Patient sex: M
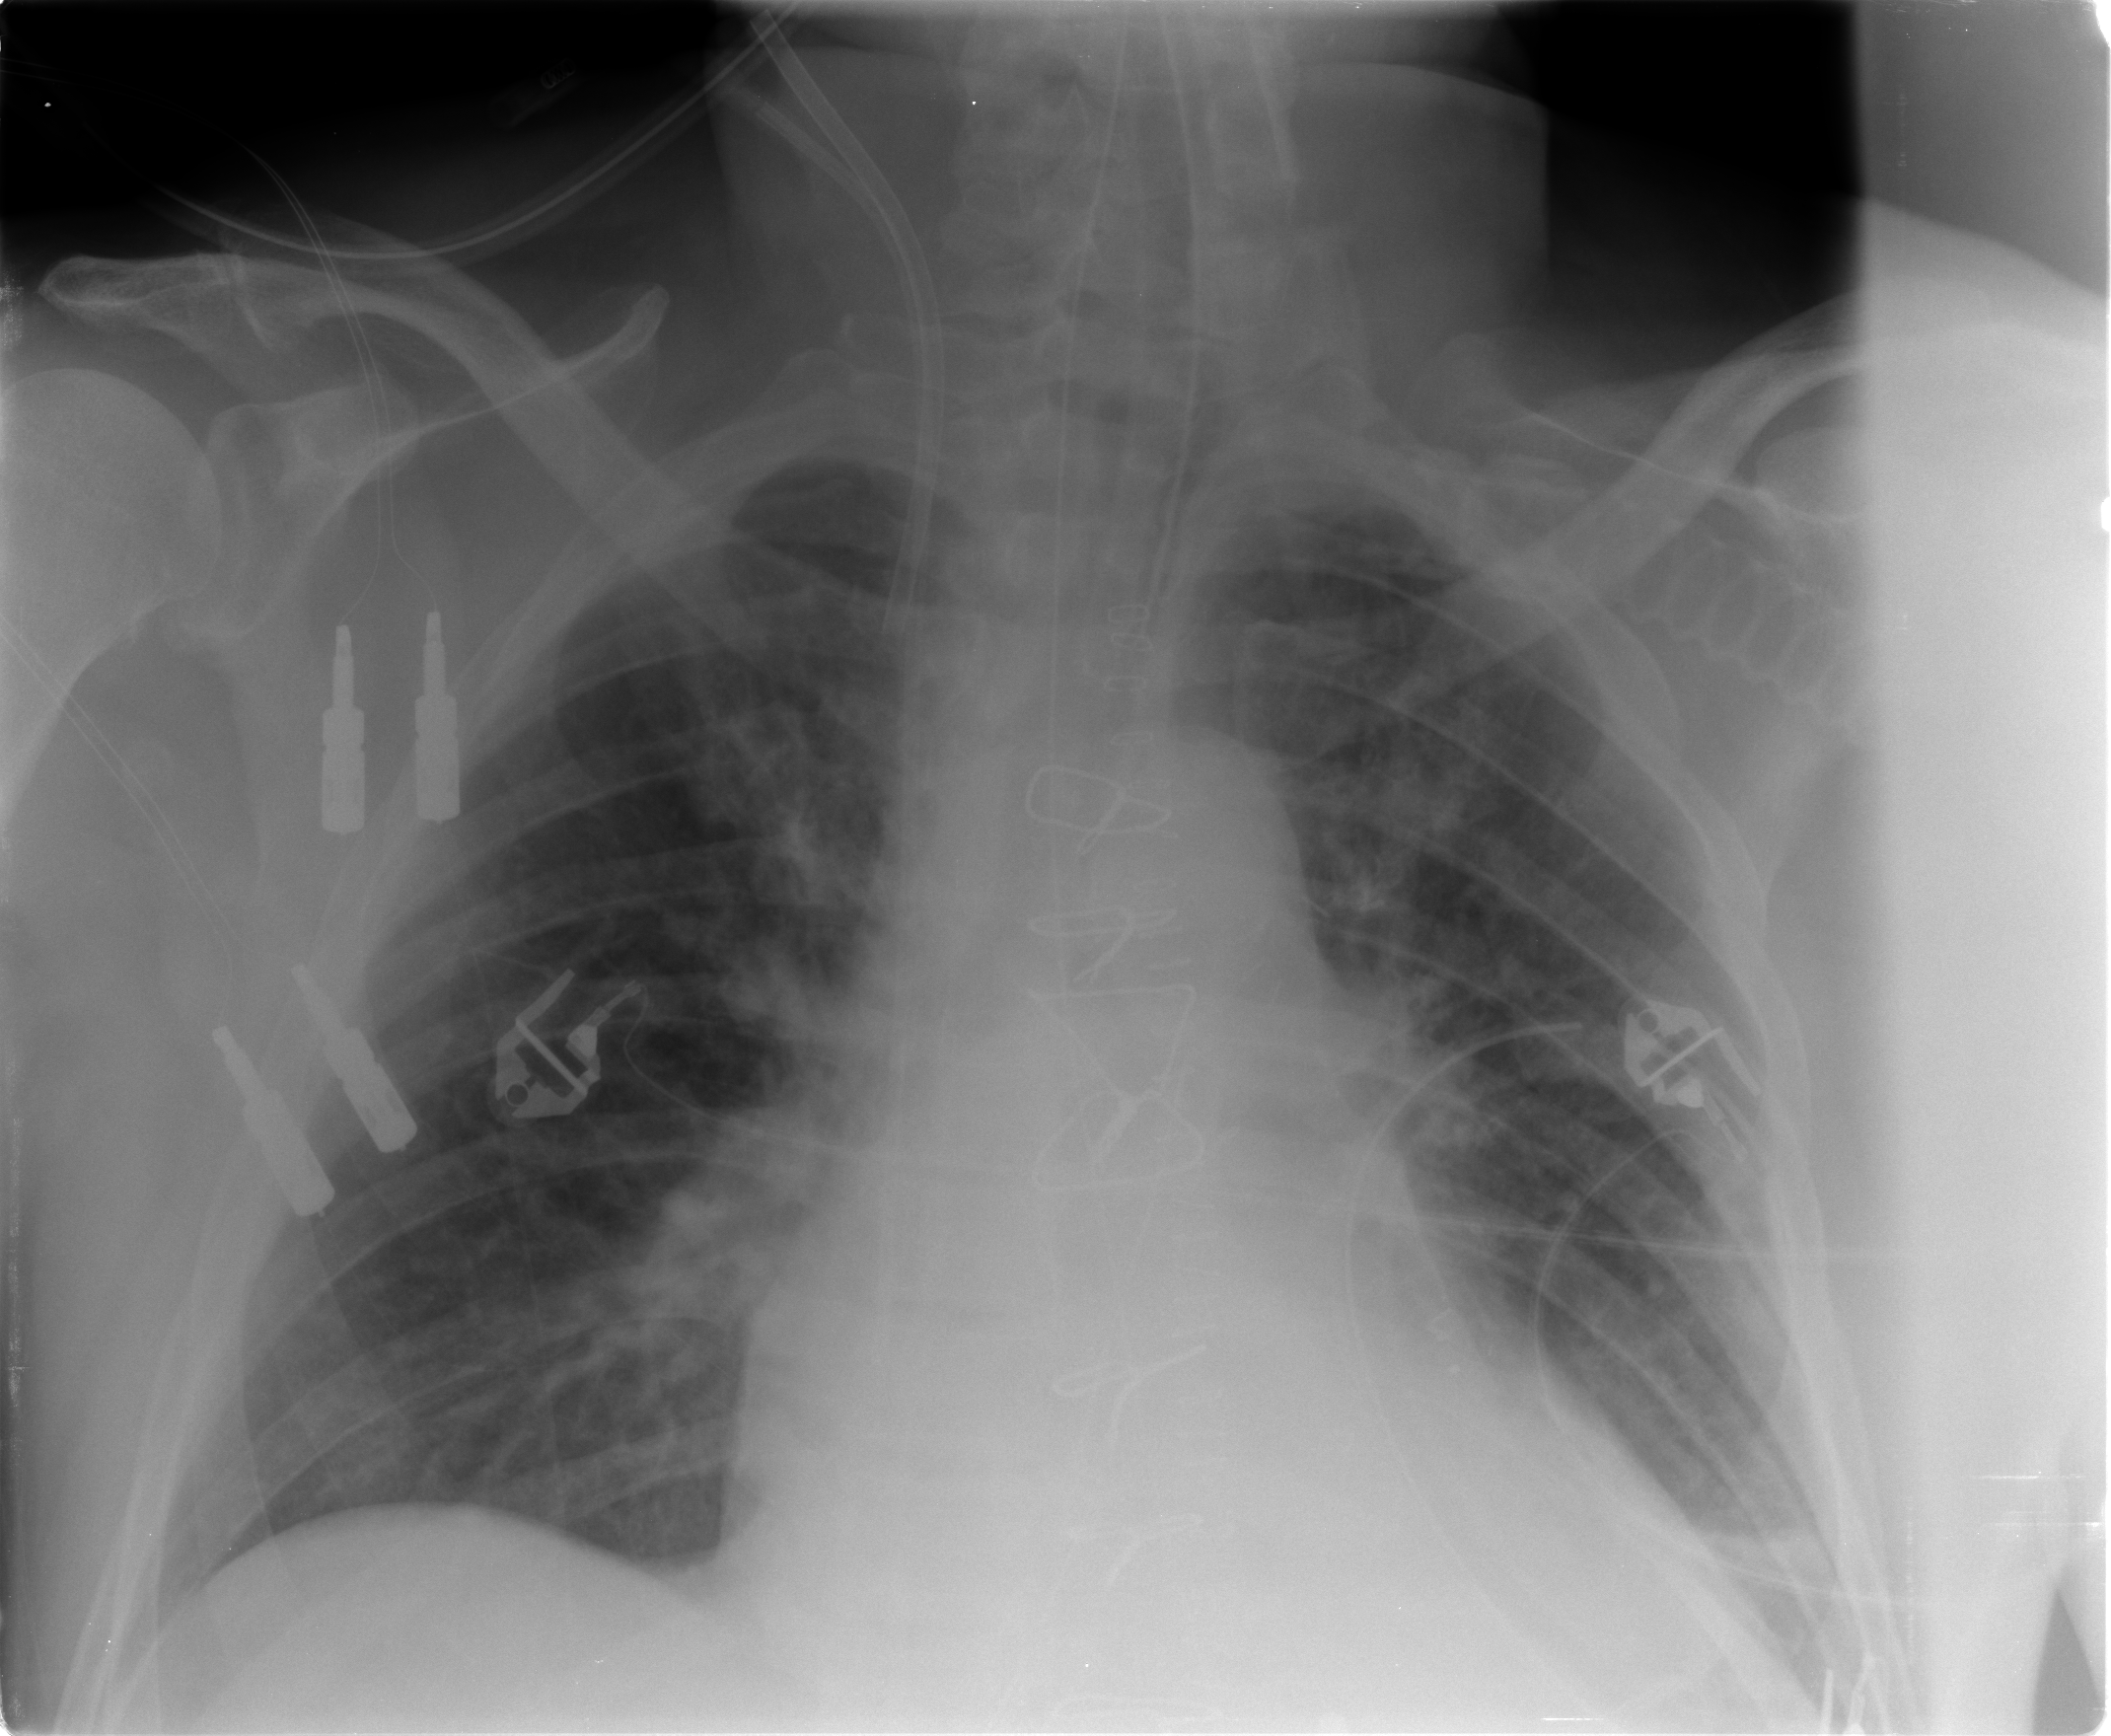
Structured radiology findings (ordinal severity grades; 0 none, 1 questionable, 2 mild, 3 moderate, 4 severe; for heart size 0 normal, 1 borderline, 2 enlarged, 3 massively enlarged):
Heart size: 2
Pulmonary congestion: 2
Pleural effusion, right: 0
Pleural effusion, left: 1
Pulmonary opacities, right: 0
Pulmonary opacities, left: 2
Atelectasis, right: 2
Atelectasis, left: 2